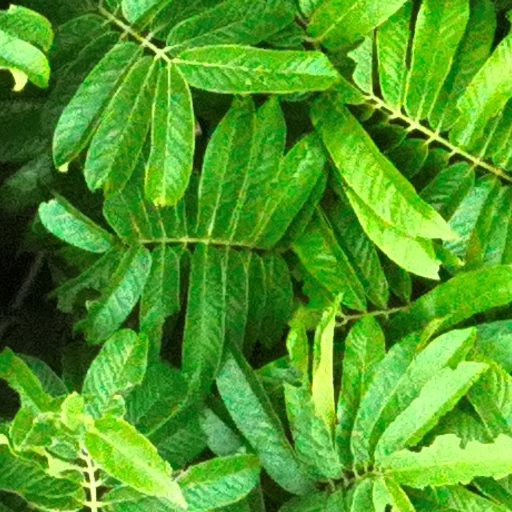
Species: Tachigali panamensis
GBIF accepted scientific name: Tachigali panamensis
Crown area (m\u00b2): 510.442